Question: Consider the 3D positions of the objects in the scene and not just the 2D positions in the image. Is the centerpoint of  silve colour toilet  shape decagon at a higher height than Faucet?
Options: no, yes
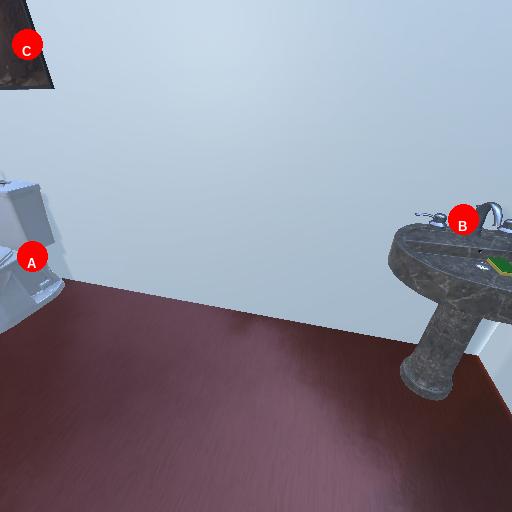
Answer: no